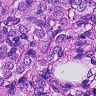
Metastatic tissue present: yes